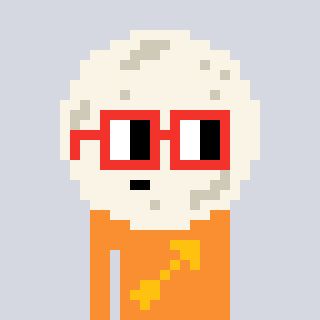
a pixel art character with square red glasses, a moon-shaped head and a orange-colored body on a cool background